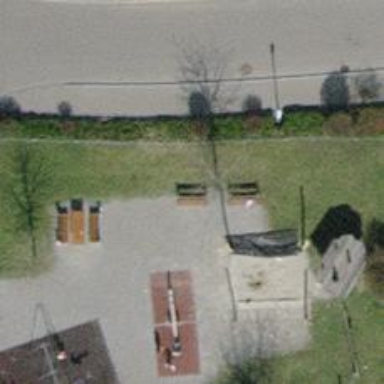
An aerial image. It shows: Brown bench in the vicinity.